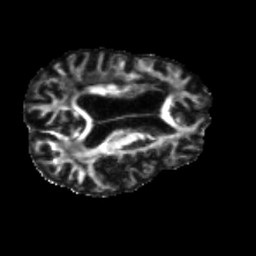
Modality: FA
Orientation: axial
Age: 64
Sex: male
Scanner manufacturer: siemens
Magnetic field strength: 3 T
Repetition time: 5.25 s
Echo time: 0.08 s